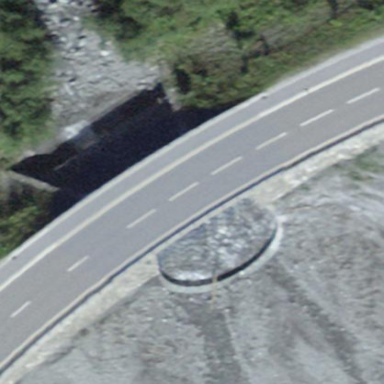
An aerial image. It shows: Man-made bridge.